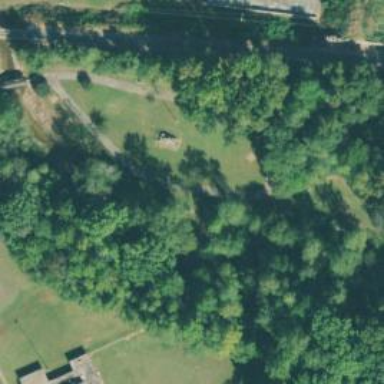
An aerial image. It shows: Historic monument.